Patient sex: M
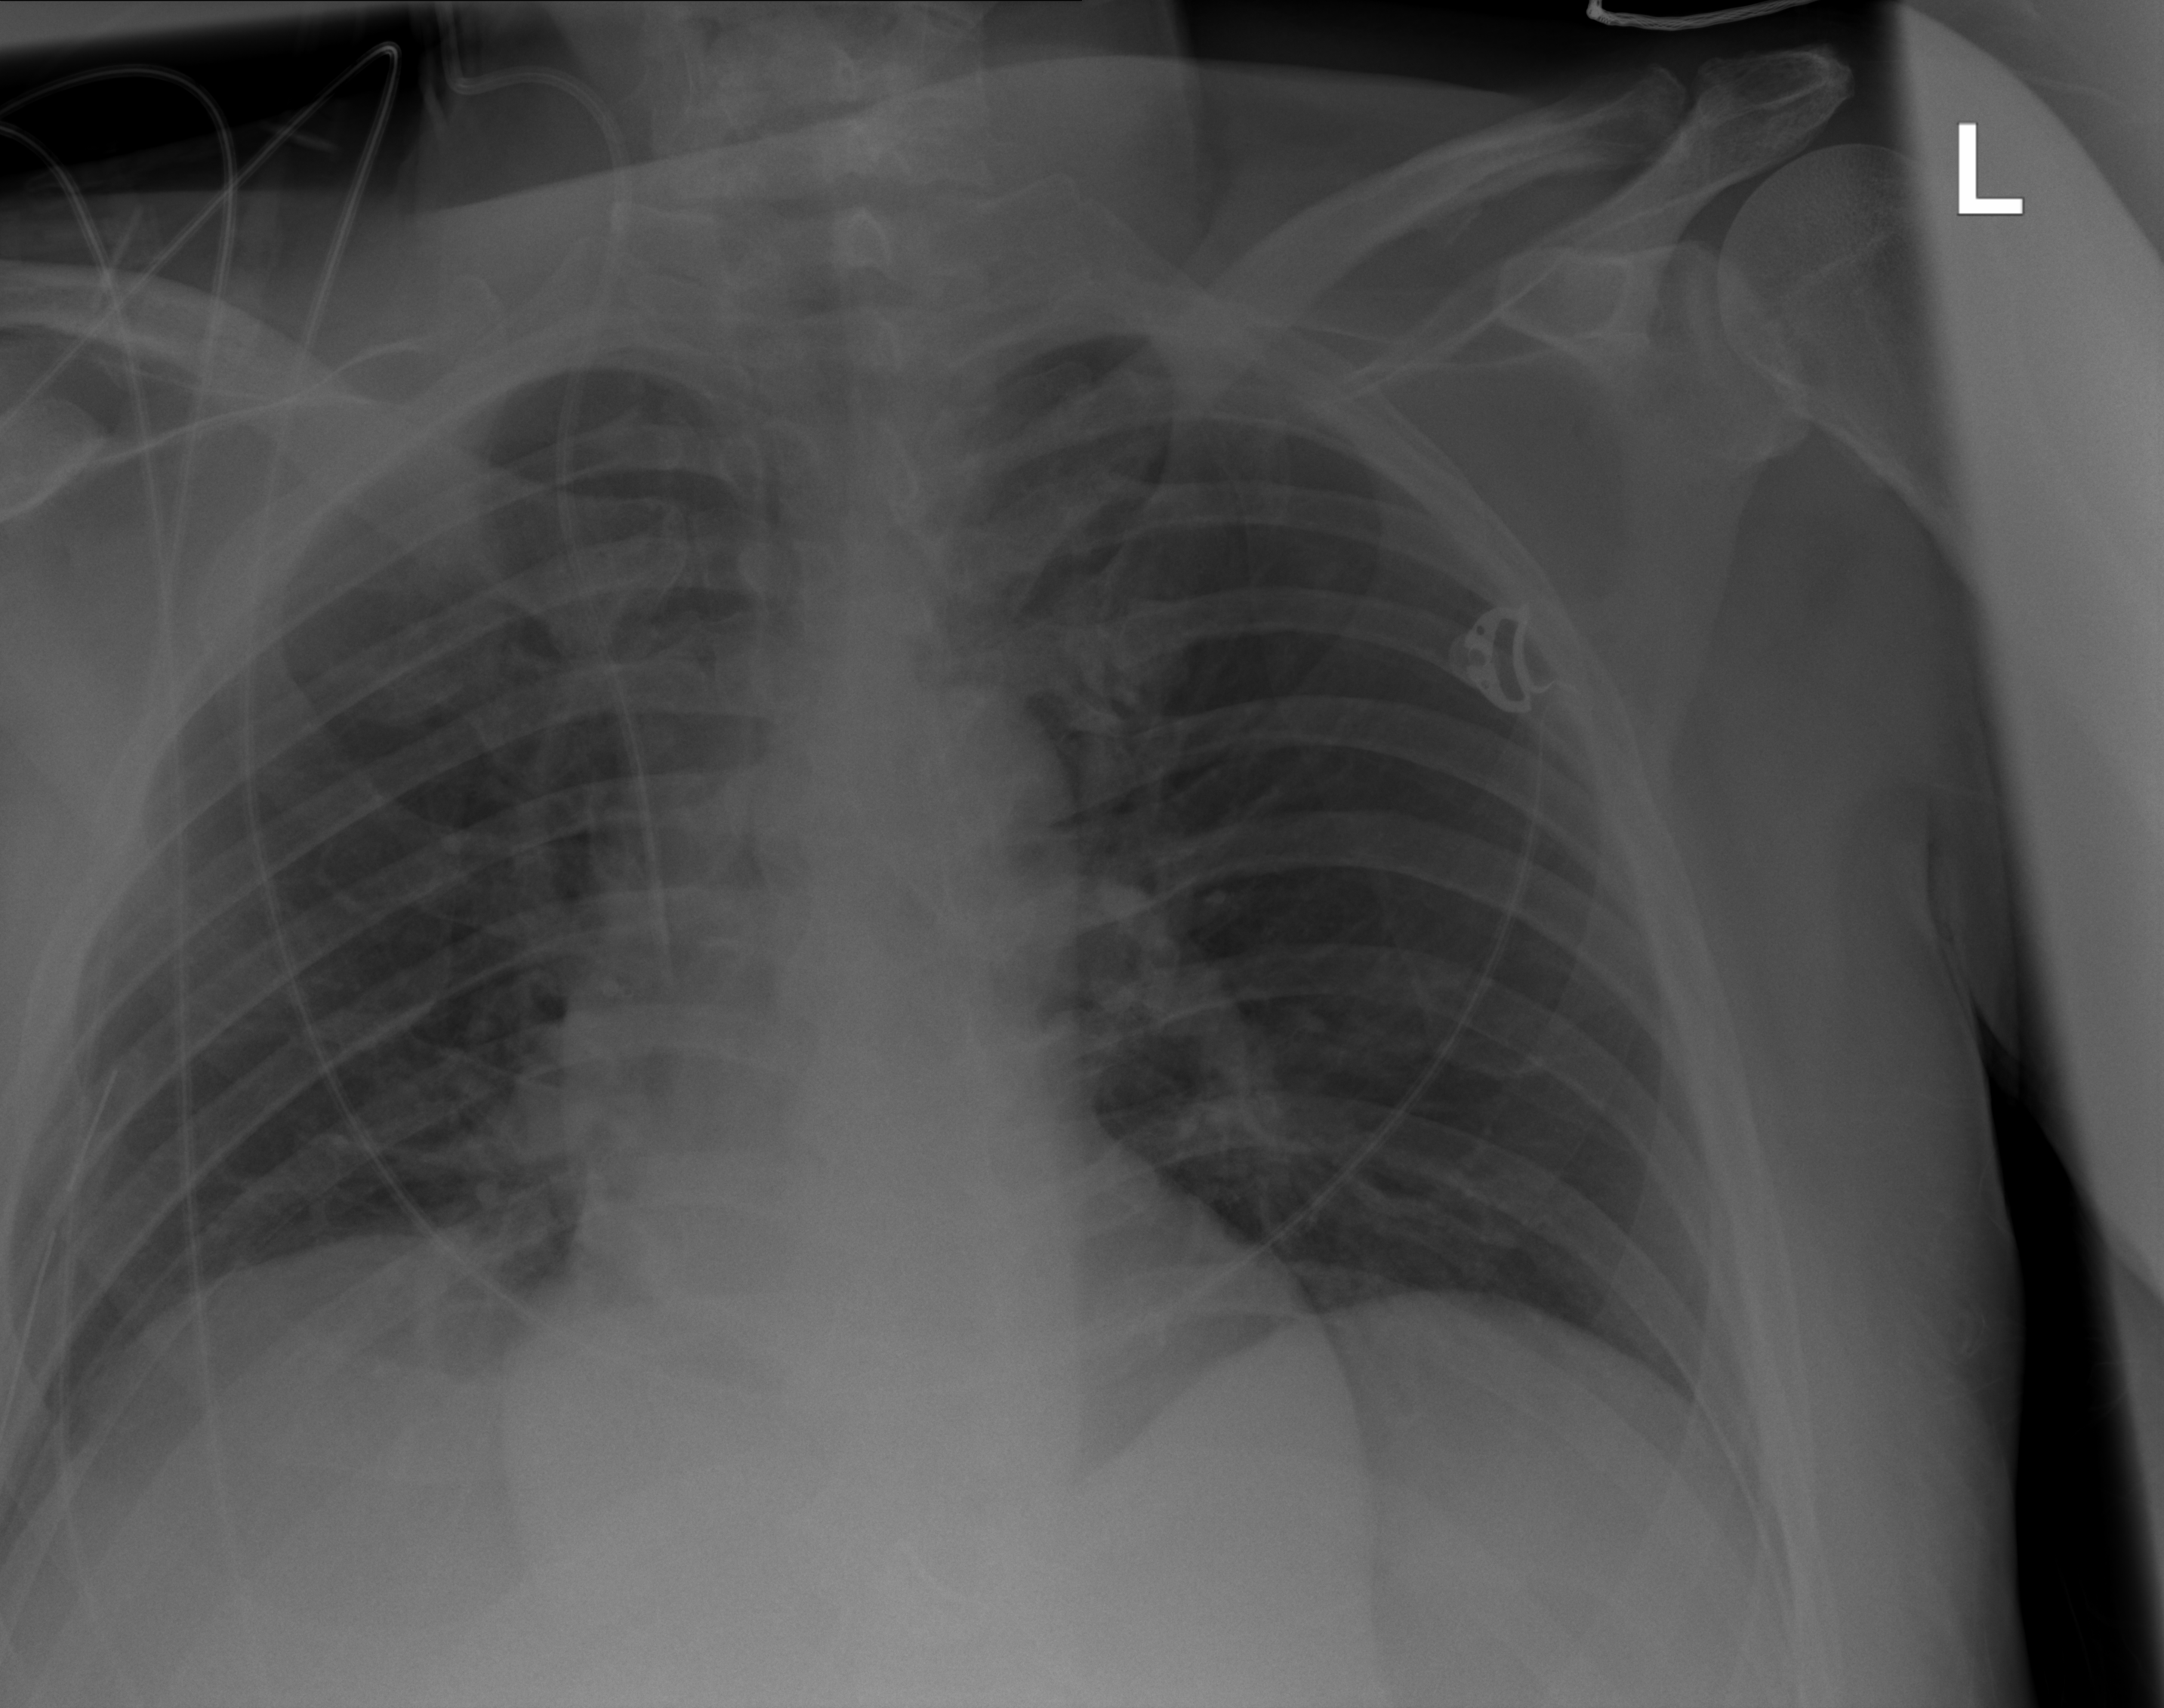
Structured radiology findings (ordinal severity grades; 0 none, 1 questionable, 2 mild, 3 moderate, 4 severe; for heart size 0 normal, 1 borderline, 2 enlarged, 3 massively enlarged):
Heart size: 0
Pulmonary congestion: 0
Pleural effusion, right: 0
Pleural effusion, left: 0
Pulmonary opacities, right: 0
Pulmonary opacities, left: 0
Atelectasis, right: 2
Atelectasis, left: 0